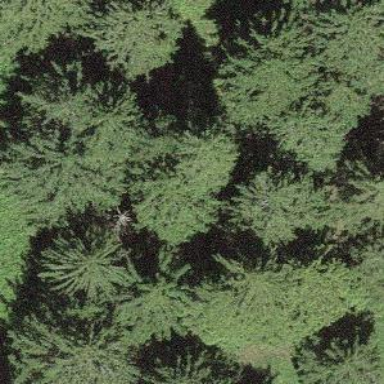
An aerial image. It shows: Forest area dominated by needle-leaved trees.